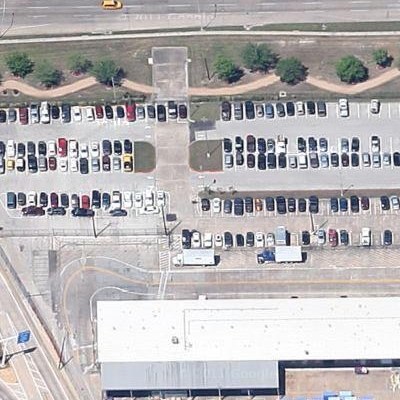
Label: gParking